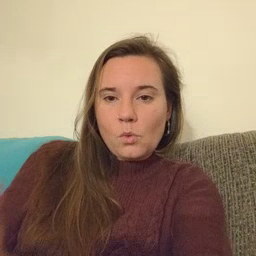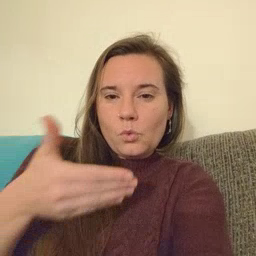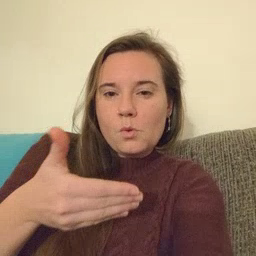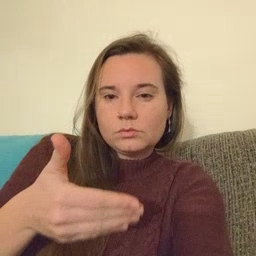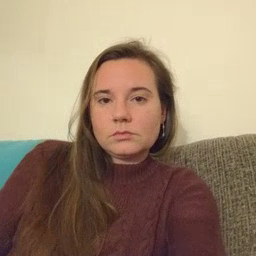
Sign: close